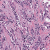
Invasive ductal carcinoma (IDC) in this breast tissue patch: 1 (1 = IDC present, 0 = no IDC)